Field crop: tomato
Growth stage: 2
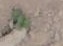
Species: solanum